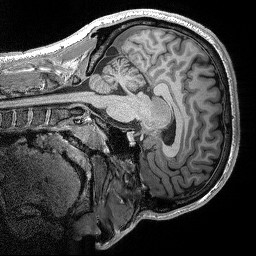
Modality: T1w
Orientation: sagittal
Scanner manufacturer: siemens
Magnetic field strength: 3 T
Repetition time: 2.3 s
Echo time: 0.00298 s